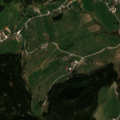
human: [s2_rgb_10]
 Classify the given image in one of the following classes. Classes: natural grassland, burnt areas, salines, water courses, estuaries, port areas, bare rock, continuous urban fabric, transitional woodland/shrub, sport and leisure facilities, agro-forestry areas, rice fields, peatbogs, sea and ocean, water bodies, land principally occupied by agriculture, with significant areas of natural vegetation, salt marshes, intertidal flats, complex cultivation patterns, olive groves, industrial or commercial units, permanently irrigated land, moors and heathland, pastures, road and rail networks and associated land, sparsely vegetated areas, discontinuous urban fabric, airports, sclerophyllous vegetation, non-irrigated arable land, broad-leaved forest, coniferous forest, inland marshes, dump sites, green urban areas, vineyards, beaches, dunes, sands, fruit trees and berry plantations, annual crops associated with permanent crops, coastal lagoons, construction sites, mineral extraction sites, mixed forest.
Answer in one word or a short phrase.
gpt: discontinuous urban fabric, pastures, coniferous forest, mixed forest